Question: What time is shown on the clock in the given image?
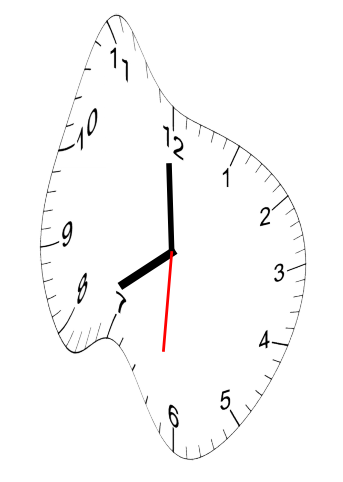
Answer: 07:59:31